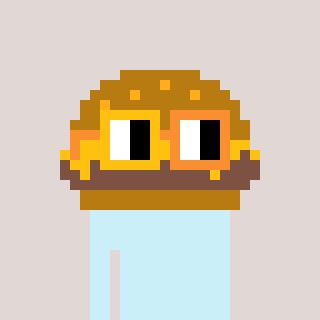
a pixel art character with square yellow and orange glasses, a burger-shaped head and a grayscale-colored body on a warm background